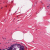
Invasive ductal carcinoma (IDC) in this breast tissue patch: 0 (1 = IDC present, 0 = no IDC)